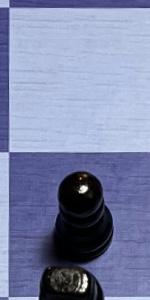
Label: Pawn_Black